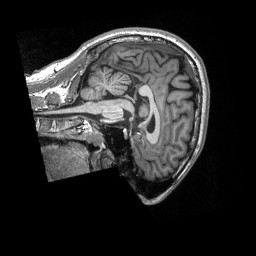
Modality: T1w
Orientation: sagittal
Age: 26
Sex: male
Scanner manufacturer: siemens
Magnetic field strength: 3 T
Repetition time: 2.3 s
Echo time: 0.00298 s